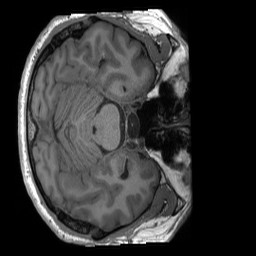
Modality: T1w
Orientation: axial
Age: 49
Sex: male
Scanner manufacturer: siemens
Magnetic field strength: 3 T
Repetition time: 2.4 s
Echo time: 0.00224 s